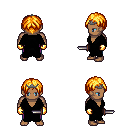
a pixel art fantasy rpg character, male body template, human, dark skin, black robe, magenta pants, light blonde parted hairstyle, iron tiara, gold gloves, dagger, four views (front, back, left, right), 2x2 character sprite sheet, small pixel art, hard edges, no anti-aliasing